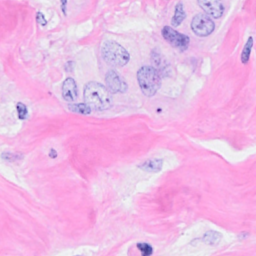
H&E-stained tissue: Breast